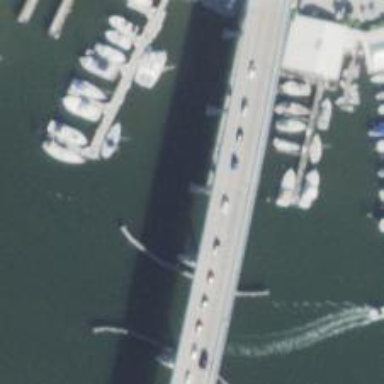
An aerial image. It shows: Man-made pier.